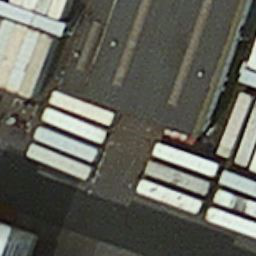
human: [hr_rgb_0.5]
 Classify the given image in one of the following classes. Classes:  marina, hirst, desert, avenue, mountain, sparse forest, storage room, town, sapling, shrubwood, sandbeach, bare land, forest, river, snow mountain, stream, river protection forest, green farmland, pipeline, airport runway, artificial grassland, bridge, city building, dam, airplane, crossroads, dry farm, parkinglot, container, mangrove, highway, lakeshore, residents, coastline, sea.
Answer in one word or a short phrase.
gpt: container